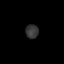
Tissue: skin
Cell type: Epithelial cells
Senescence score: 0.7658
Nuclear area (px): 177
Mean DAPI intensity: 53.842